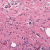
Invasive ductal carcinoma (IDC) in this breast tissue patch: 0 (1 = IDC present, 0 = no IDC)